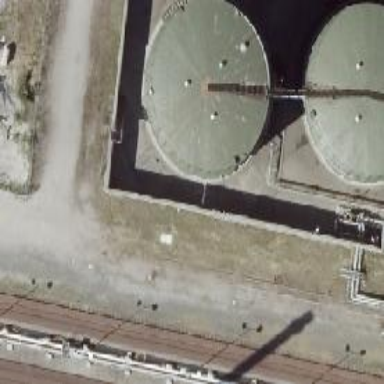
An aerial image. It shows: Storage tank created as man-made structure.